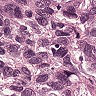
Metastatic tissue present: yes